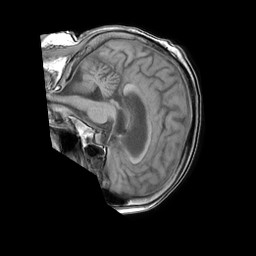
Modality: T1w
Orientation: sagittal
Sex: female
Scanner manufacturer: philips
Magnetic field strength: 1.5 T
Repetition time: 0.1825 s
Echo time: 0.001806 s